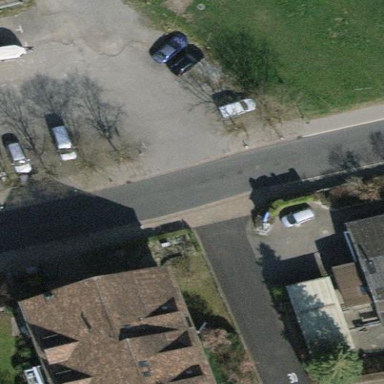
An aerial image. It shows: Parking area with surface.